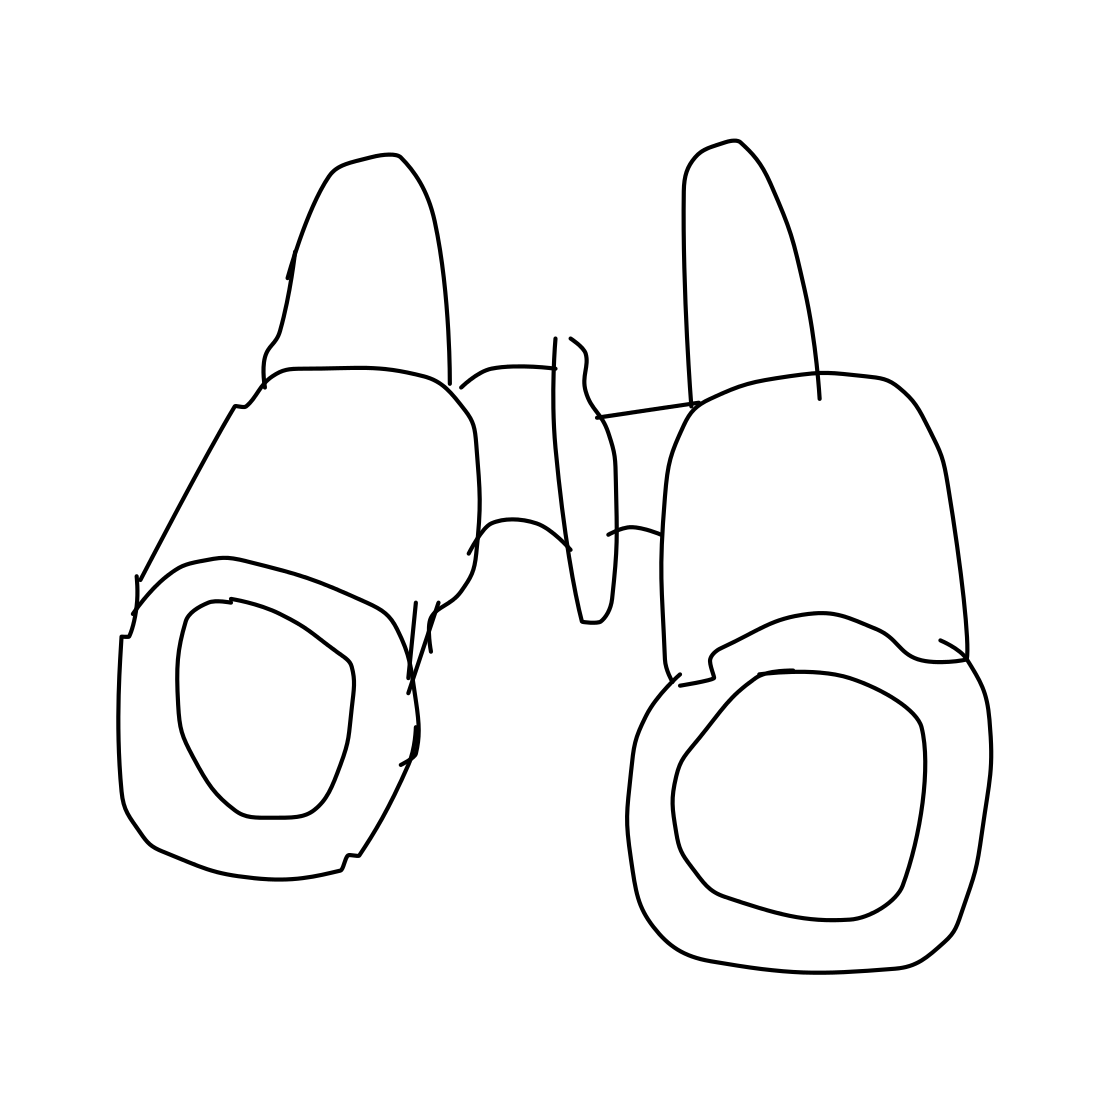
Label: binoculars